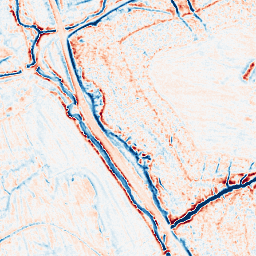
Category: edge_preserving
Decomposition family: anisotropic_diffusion
Decomposition parameters: iterations: 20
kappa: 100
gamma: 0.1
Upsampling method: linear_exact
Upsampling parameters: scale: 4
Upsampling scale: 4